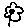
Label: flower